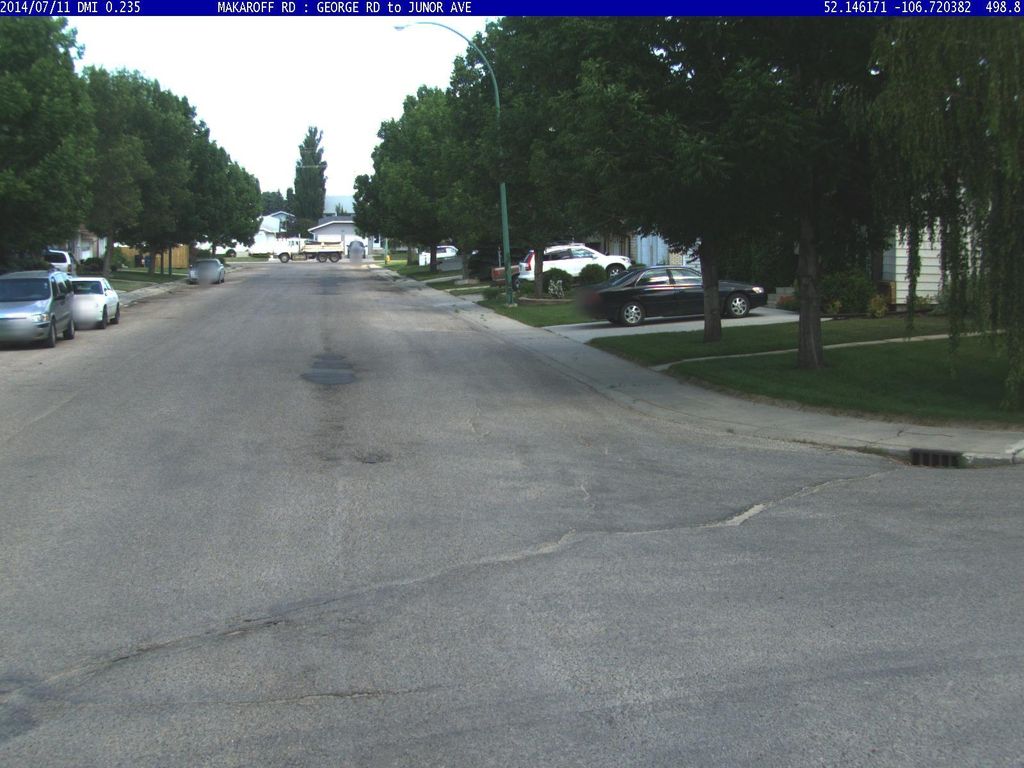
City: saskatoon